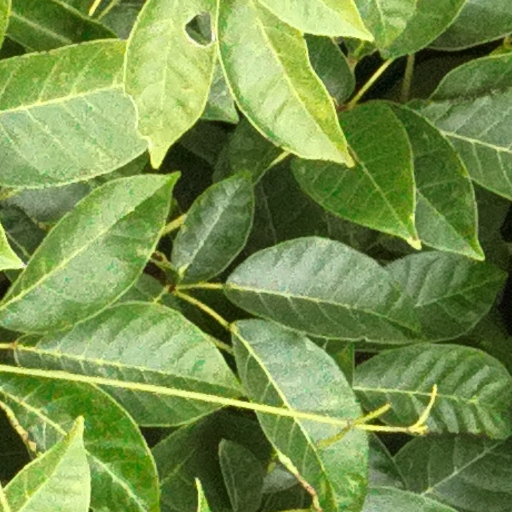
Species: Tabebuia rosea
GBIF accepted scientific name: Tabebuia rosea
Crown area (m\u00b2): 174.623